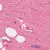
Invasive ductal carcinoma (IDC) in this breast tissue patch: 0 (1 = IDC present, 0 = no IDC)